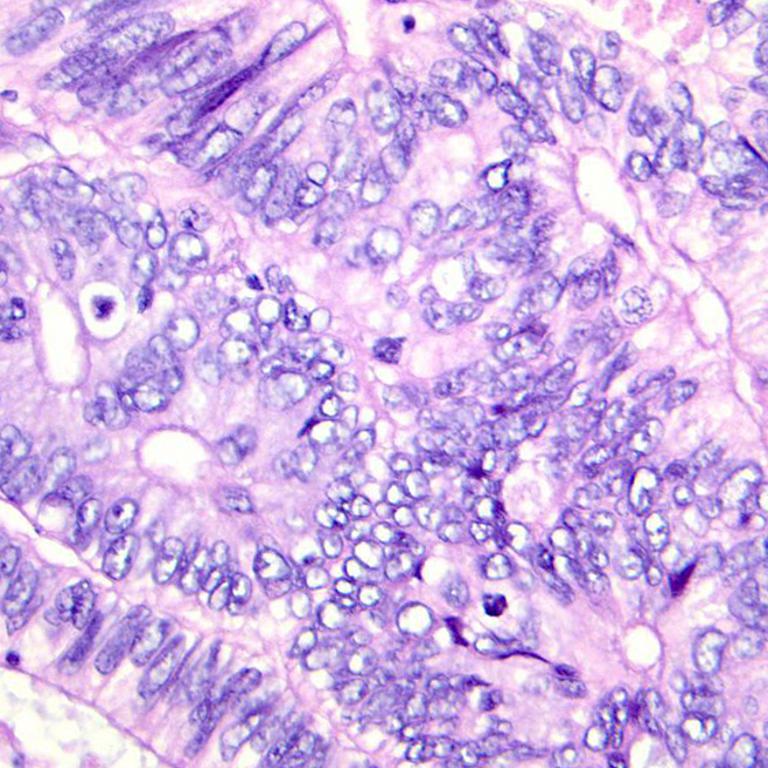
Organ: colon
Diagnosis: adenocarcinomas